Question: Is there a way in Qt to add a layout or widgets to a 'QMenu' to create a custom menu?
The example below (left) is what I have, and I'd like to aim for something similar to the mock-up on the right, by adding non-menu widgets. If it can't be done by 'QMenu', are there guides to produce similar results (perhaps by having a more standard widget act as a context menu) anywhere?

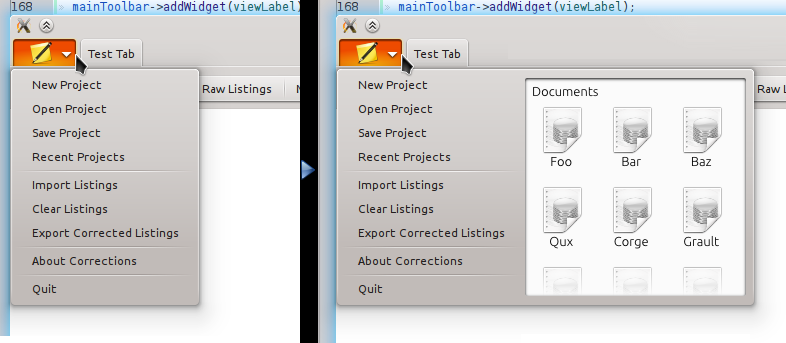
Answer: Sure there is! In Qt, if there is a a will there is a way.
You will probably need to make your own class that uses 'QMenu' and uses a member 'QListWidget'.
You will then need to generate the layout and overload all the correct 'QLayout' functions for size recalculation.
And then you'll need to use this layout (think 'QHBoxLayout') to display both a 'QMenu' and a 'QListWidget' side by side.
That should be enough to point you in the right direction.
As a commenter pointed out, you can't inherit two 'QObject' things so I updated the
answer accordingly.